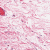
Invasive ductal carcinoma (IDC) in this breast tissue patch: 0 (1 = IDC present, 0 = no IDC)